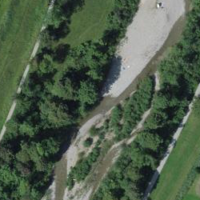
EUNIS habitat code: 23
Species observed at this site:
Orchis militaris
Dioscorea communis
Mentha aquatica
Neottia ovata